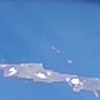
Label: water